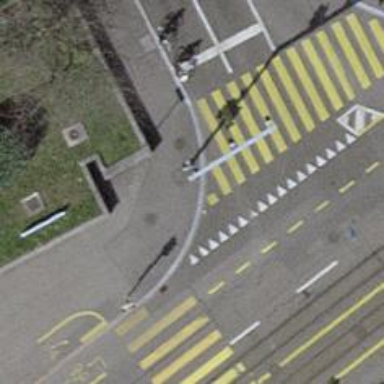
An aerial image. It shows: Kerb barrier.